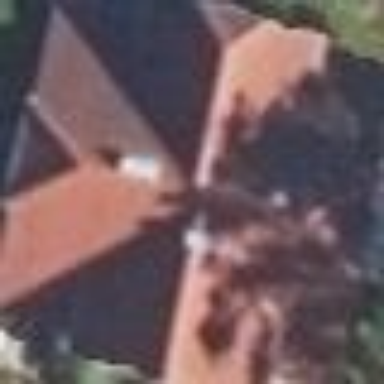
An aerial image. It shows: Detached building with half-hipped roof.